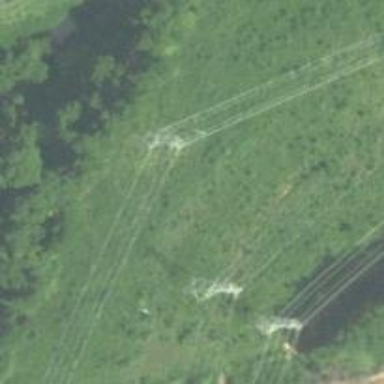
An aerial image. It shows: H-frame design pole for power lines.